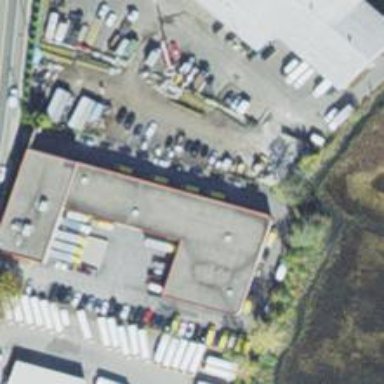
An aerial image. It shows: Part of building.